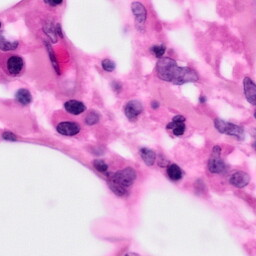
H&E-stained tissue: Pancreatic